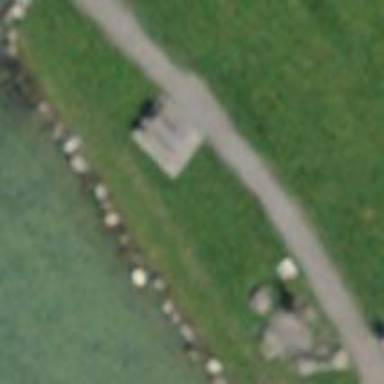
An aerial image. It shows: Brown picnic table on leisure land.